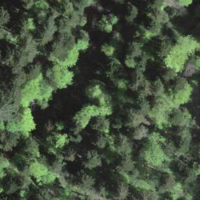
EUNIS habitat code: 43
Species observed at this site:
Regulus regulus